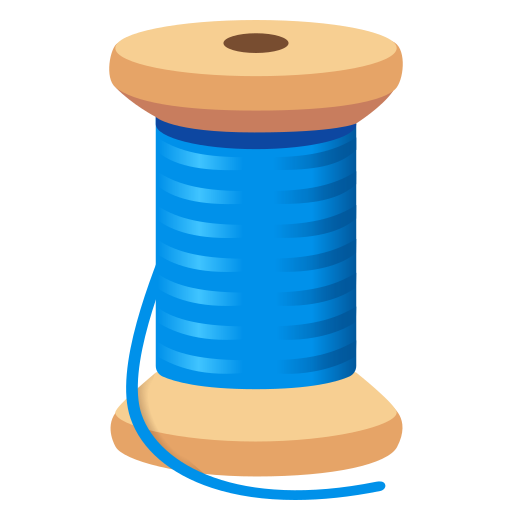
Emoji: 🧵